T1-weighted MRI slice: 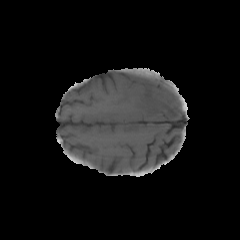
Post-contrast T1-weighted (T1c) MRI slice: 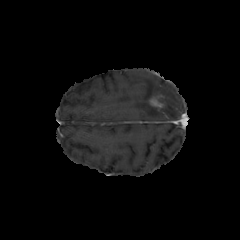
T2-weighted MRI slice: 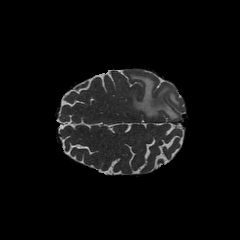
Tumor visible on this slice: yes